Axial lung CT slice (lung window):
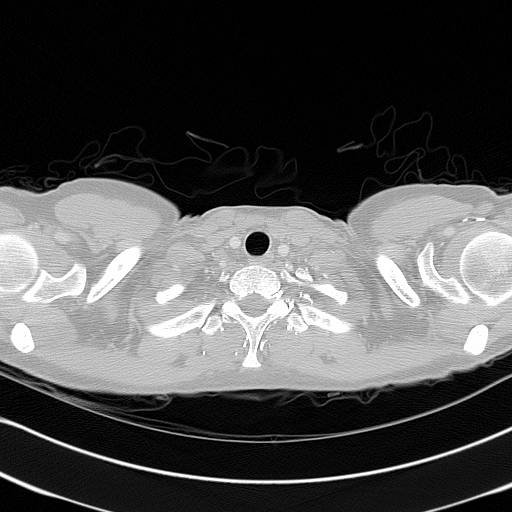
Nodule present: no